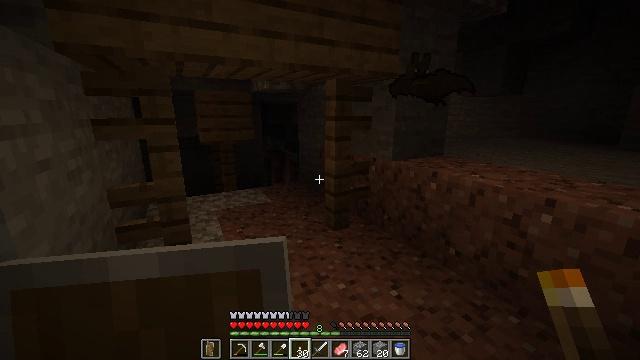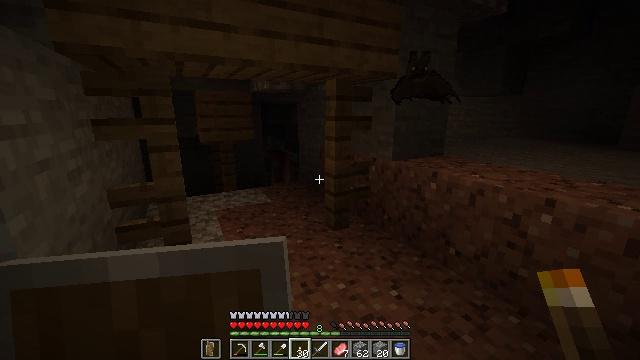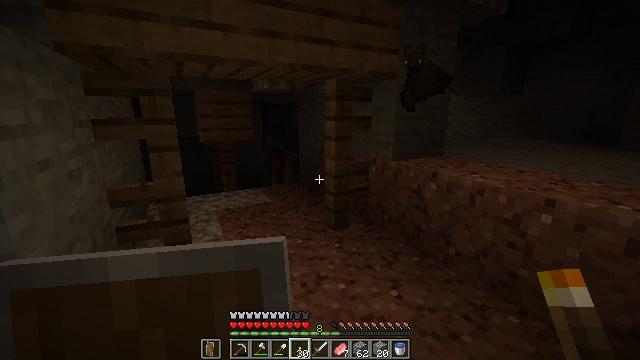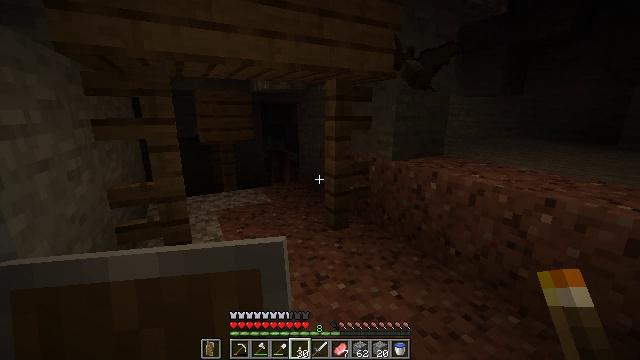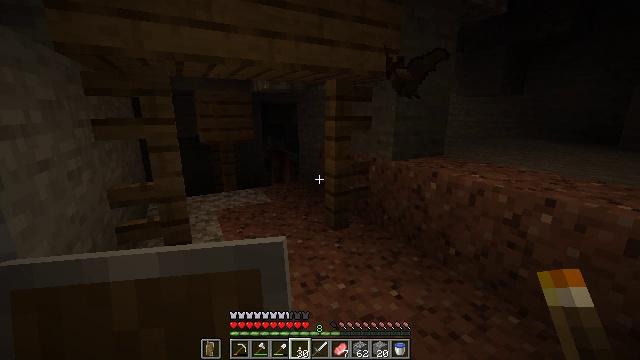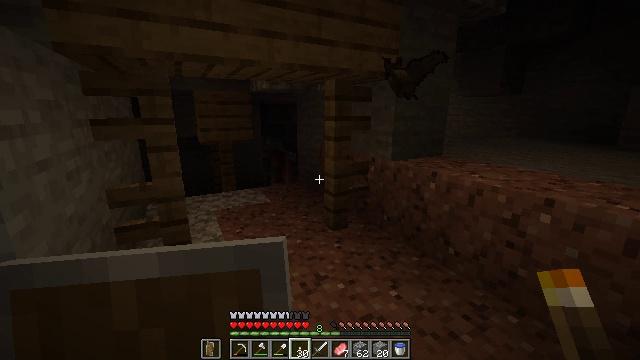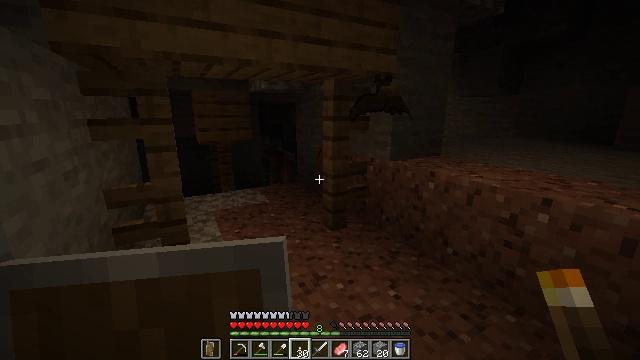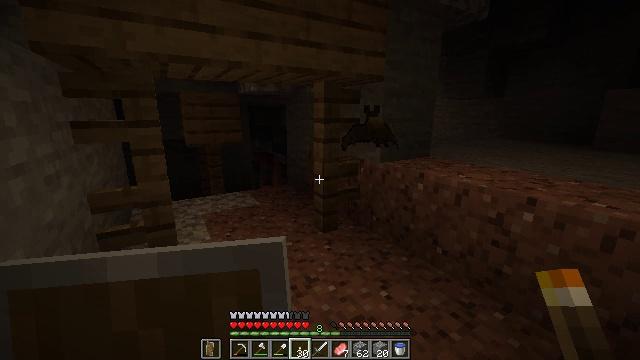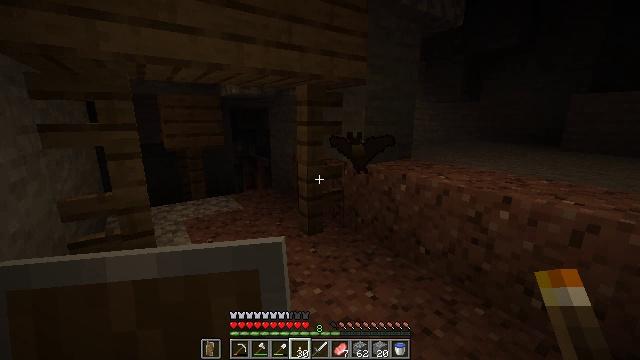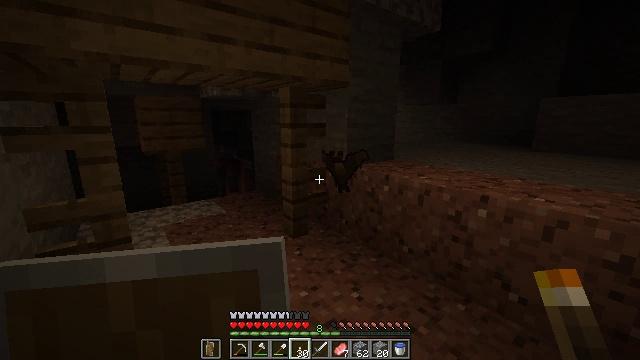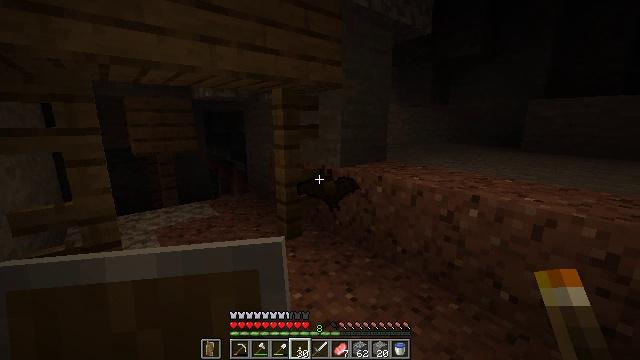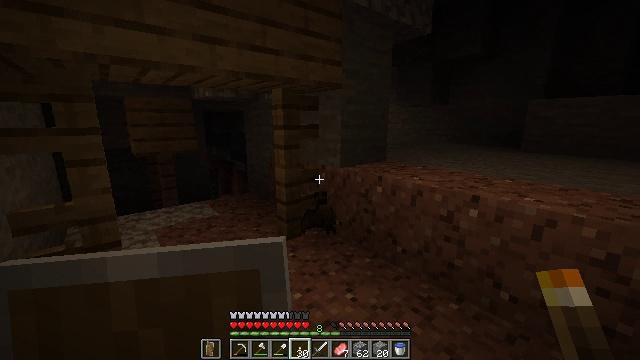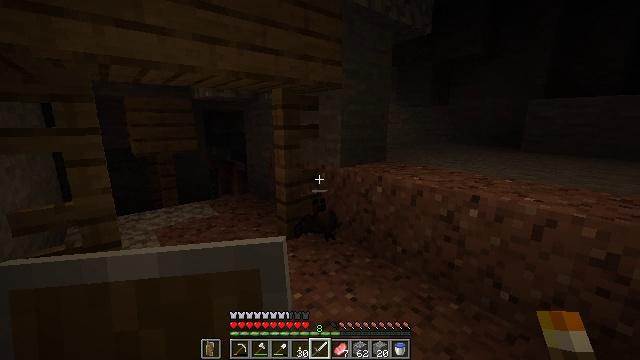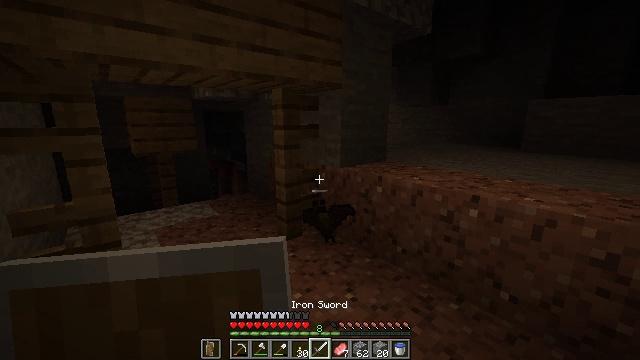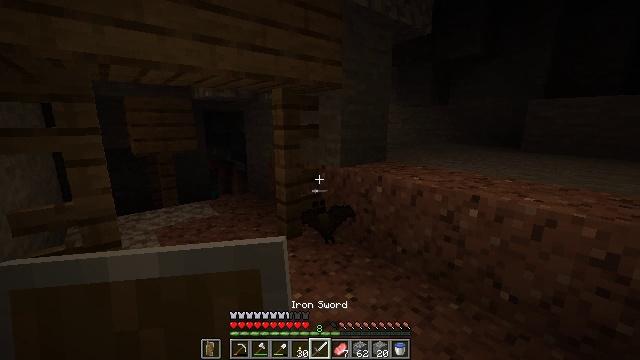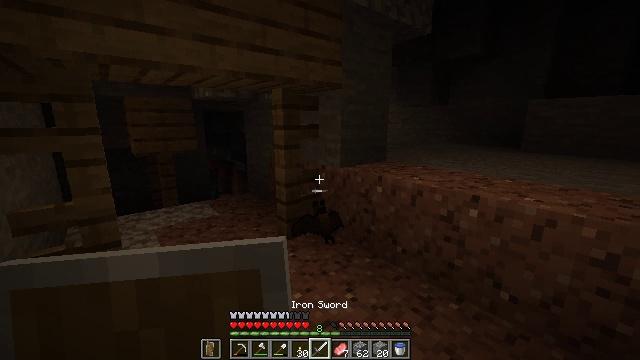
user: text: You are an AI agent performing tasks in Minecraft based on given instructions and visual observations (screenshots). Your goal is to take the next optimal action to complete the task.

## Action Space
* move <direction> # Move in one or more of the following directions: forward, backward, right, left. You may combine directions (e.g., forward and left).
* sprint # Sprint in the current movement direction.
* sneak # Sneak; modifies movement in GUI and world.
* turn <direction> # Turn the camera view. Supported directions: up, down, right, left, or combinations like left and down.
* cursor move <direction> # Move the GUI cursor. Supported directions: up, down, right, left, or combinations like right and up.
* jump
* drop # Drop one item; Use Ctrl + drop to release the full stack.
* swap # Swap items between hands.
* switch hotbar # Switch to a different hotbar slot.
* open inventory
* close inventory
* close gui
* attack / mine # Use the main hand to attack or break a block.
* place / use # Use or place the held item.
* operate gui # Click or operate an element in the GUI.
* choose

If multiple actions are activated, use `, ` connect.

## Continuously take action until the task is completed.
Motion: motion action
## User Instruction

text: Kill the bat.
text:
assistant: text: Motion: no_op
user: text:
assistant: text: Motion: no_op
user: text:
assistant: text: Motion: no_op
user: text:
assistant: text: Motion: no_op
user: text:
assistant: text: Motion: no_op
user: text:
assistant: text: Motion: no_op
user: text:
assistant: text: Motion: turn right
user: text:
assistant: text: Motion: turn right
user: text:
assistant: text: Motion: turn right
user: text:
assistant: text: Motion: turn right
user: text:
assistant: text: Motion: no_op
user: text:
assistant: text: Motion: switch to hotbar 5
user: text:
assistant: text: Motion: switch to hotbar 5
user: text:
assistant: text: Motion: switch to hotbar 5
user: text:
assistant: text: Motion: switch to hotbar 5
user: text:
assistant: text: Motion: switch to hotbar 5
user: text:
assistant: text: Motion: no_op
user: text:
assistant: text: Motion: no_op
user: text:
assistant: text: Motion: no_op
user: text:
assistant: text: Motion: no_op
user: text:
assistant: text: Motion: no_op
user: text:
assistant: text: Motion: no_op
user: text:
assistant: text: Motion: no_op
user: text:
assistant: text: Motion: no_op
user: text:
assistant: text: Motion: no_op
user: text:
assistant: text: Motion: no_op
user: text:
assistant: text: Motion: no_op
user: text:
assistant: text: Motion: move forward, turn down
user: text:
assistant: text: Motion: move forward, turn down
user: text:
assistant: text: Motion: move forward